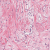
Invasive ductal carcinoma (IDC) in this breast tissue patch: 0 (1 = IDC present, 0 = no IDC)